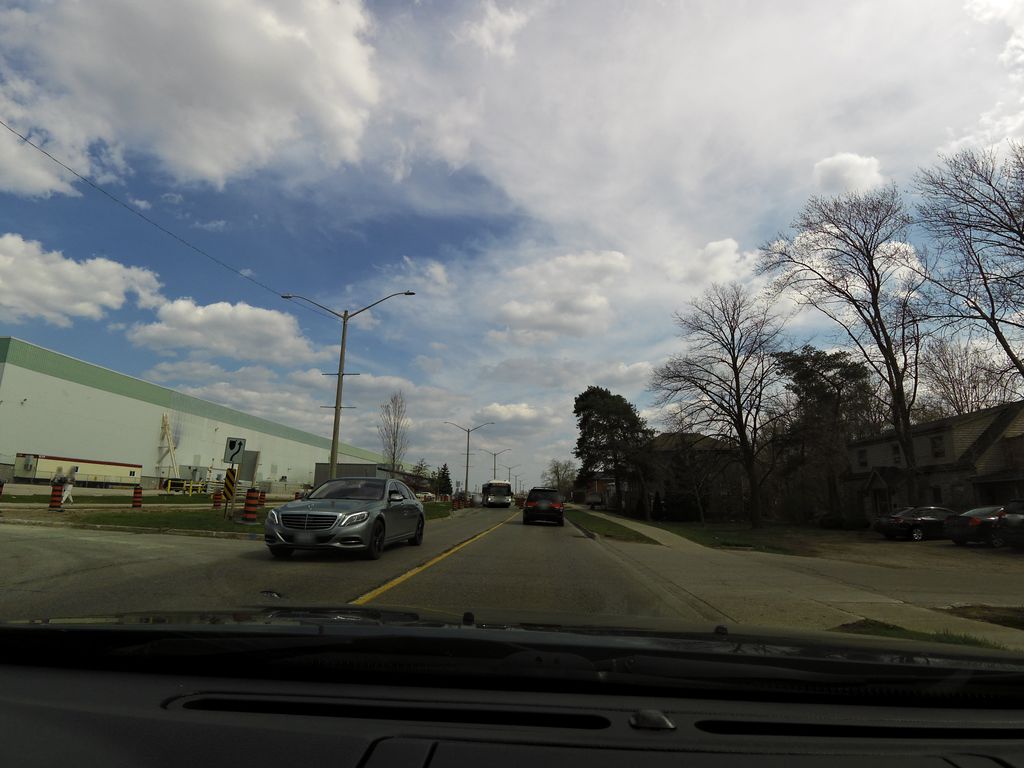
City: kitchener-waterloo